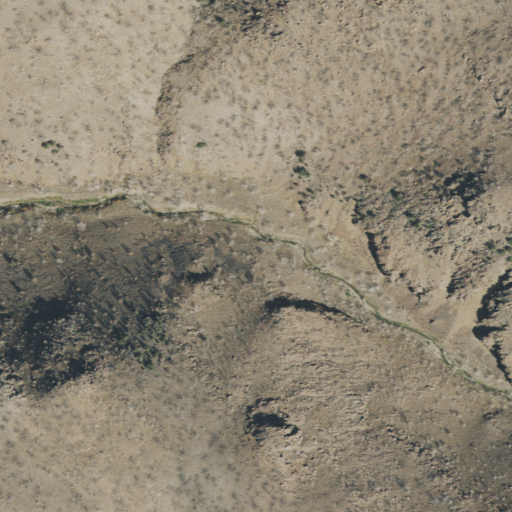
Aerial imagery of gap in Utah named Narrows of Dairy Valley containing shrub and grassland